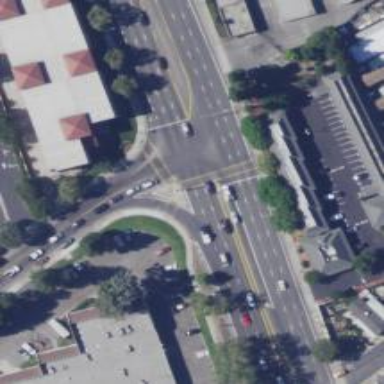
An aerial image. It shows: Solid stop line on the road marking.